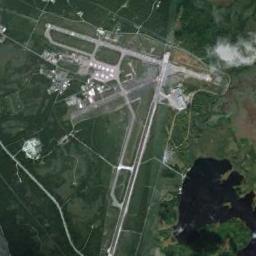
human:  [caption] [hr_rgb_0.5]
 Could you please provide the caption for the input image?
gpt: An airport with two runways perpendicular to each other on the lawn and a forest beside .

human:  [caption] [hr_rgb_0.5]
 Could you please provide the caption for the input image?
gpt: The airport is surrounded by neat terraces .

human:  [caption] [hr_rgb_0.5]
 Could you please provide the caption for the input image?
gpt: A complex airport with many runways and buildings is surrounded by a green farmland .

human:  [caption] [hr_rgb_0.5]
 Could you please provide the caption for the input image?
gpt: An airport is in the middle of grass surrounded by the fields and trees .

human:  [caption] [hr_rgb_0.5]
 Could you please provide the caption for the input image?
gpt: There is a lake near the airport .